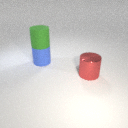
large red metal cylinder to the right of large blue rubber cylinder